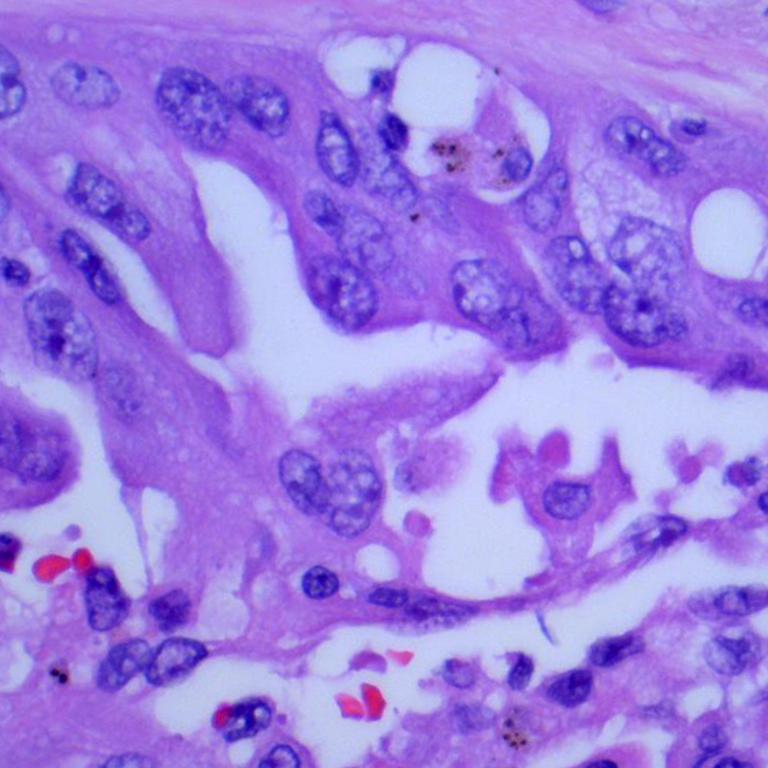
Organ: lung
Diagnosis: adenocarcinomas